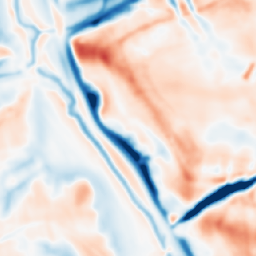
Category: multiscale
Decomposition family: dog_multiscale
Decomposition parameters: sigma_ratio: 1.4
n_scales: 5
base_sigma: 2
Upsampling method: nearest
Upsampling parameters: scale: 4
Upsampling scale: 4